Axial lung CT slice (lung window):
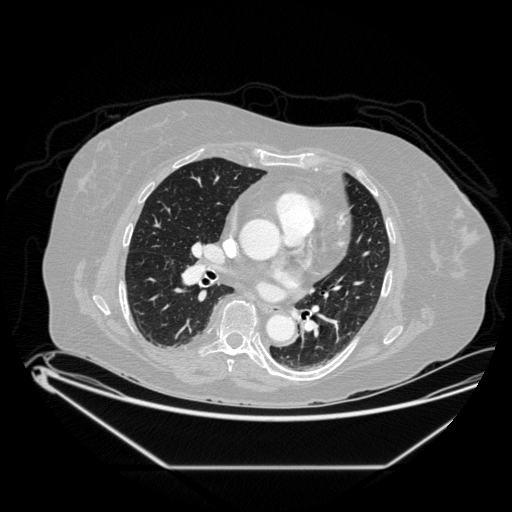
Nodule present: no